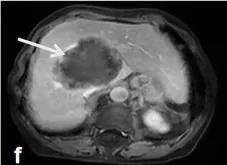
Follow-up images after surgery. Portal phase. Show the tumor mass with intermediate enhancement of the peripheral component, the non-enhanced hypointense signal central area (arrows).
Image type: radiology (mri)